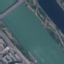
Land use / land cover class: River